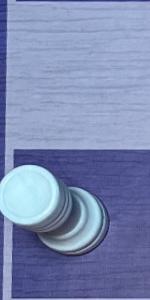
Label: Rook_White